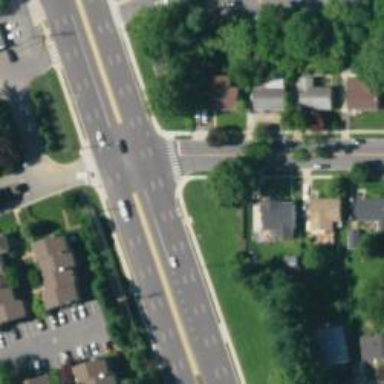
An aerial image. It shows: Unmarked crossing on footway.